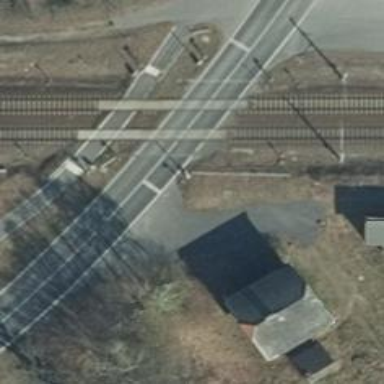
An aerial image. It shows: Level crossing with lights and saltire markings.